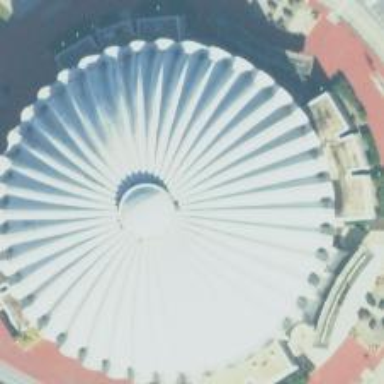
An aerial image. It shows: Stadium at sports centre where basketball is played.